Question: I have been trying to understand how Android Studio IDE works by trying out a few things. I imported one of the sample projects -- Android DataLayer -- from Google repo, and it came with a few configured modules. Then I deleted the .idea folder and wanted to open the project again, but in the sidebar panel, all I see is emptiness.

What can I do to recreate the project?
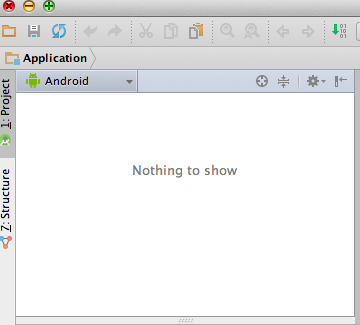
Answer: Try syncing the project with "Tools" > "Android" > "Sync Project with Gradle Files".
If nothing changes when that process seems to be completed, then close and reopen the IDE.
If that still does not help:
- - '.iml'-